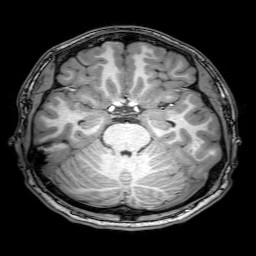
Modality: T1w
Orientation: coronal
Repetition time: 0.00828 s
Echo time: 0.00388 s